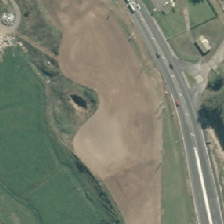
Land cover: shortrotation_cropland